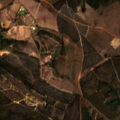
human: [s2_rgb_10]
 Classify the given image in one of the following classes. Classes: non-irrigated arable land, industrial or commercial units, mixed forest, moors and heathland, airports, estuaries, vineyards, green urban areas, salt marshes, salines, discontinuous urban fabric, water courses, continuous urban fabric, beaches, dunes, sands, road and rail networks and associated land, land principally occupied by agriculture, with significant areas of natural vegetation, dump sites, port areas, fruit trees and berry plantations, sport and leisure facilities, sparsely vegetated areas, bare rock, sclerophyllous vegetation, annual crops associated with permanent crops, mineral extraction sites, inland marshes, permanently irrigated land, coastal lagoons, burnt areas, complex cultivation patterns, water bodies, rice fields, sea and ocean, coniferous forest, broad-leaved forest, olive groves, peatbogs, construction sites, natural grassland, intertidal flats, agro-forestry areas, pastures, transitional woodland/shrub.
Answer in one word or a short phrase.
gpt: pastures, transitional woodland/shrub